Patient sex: M
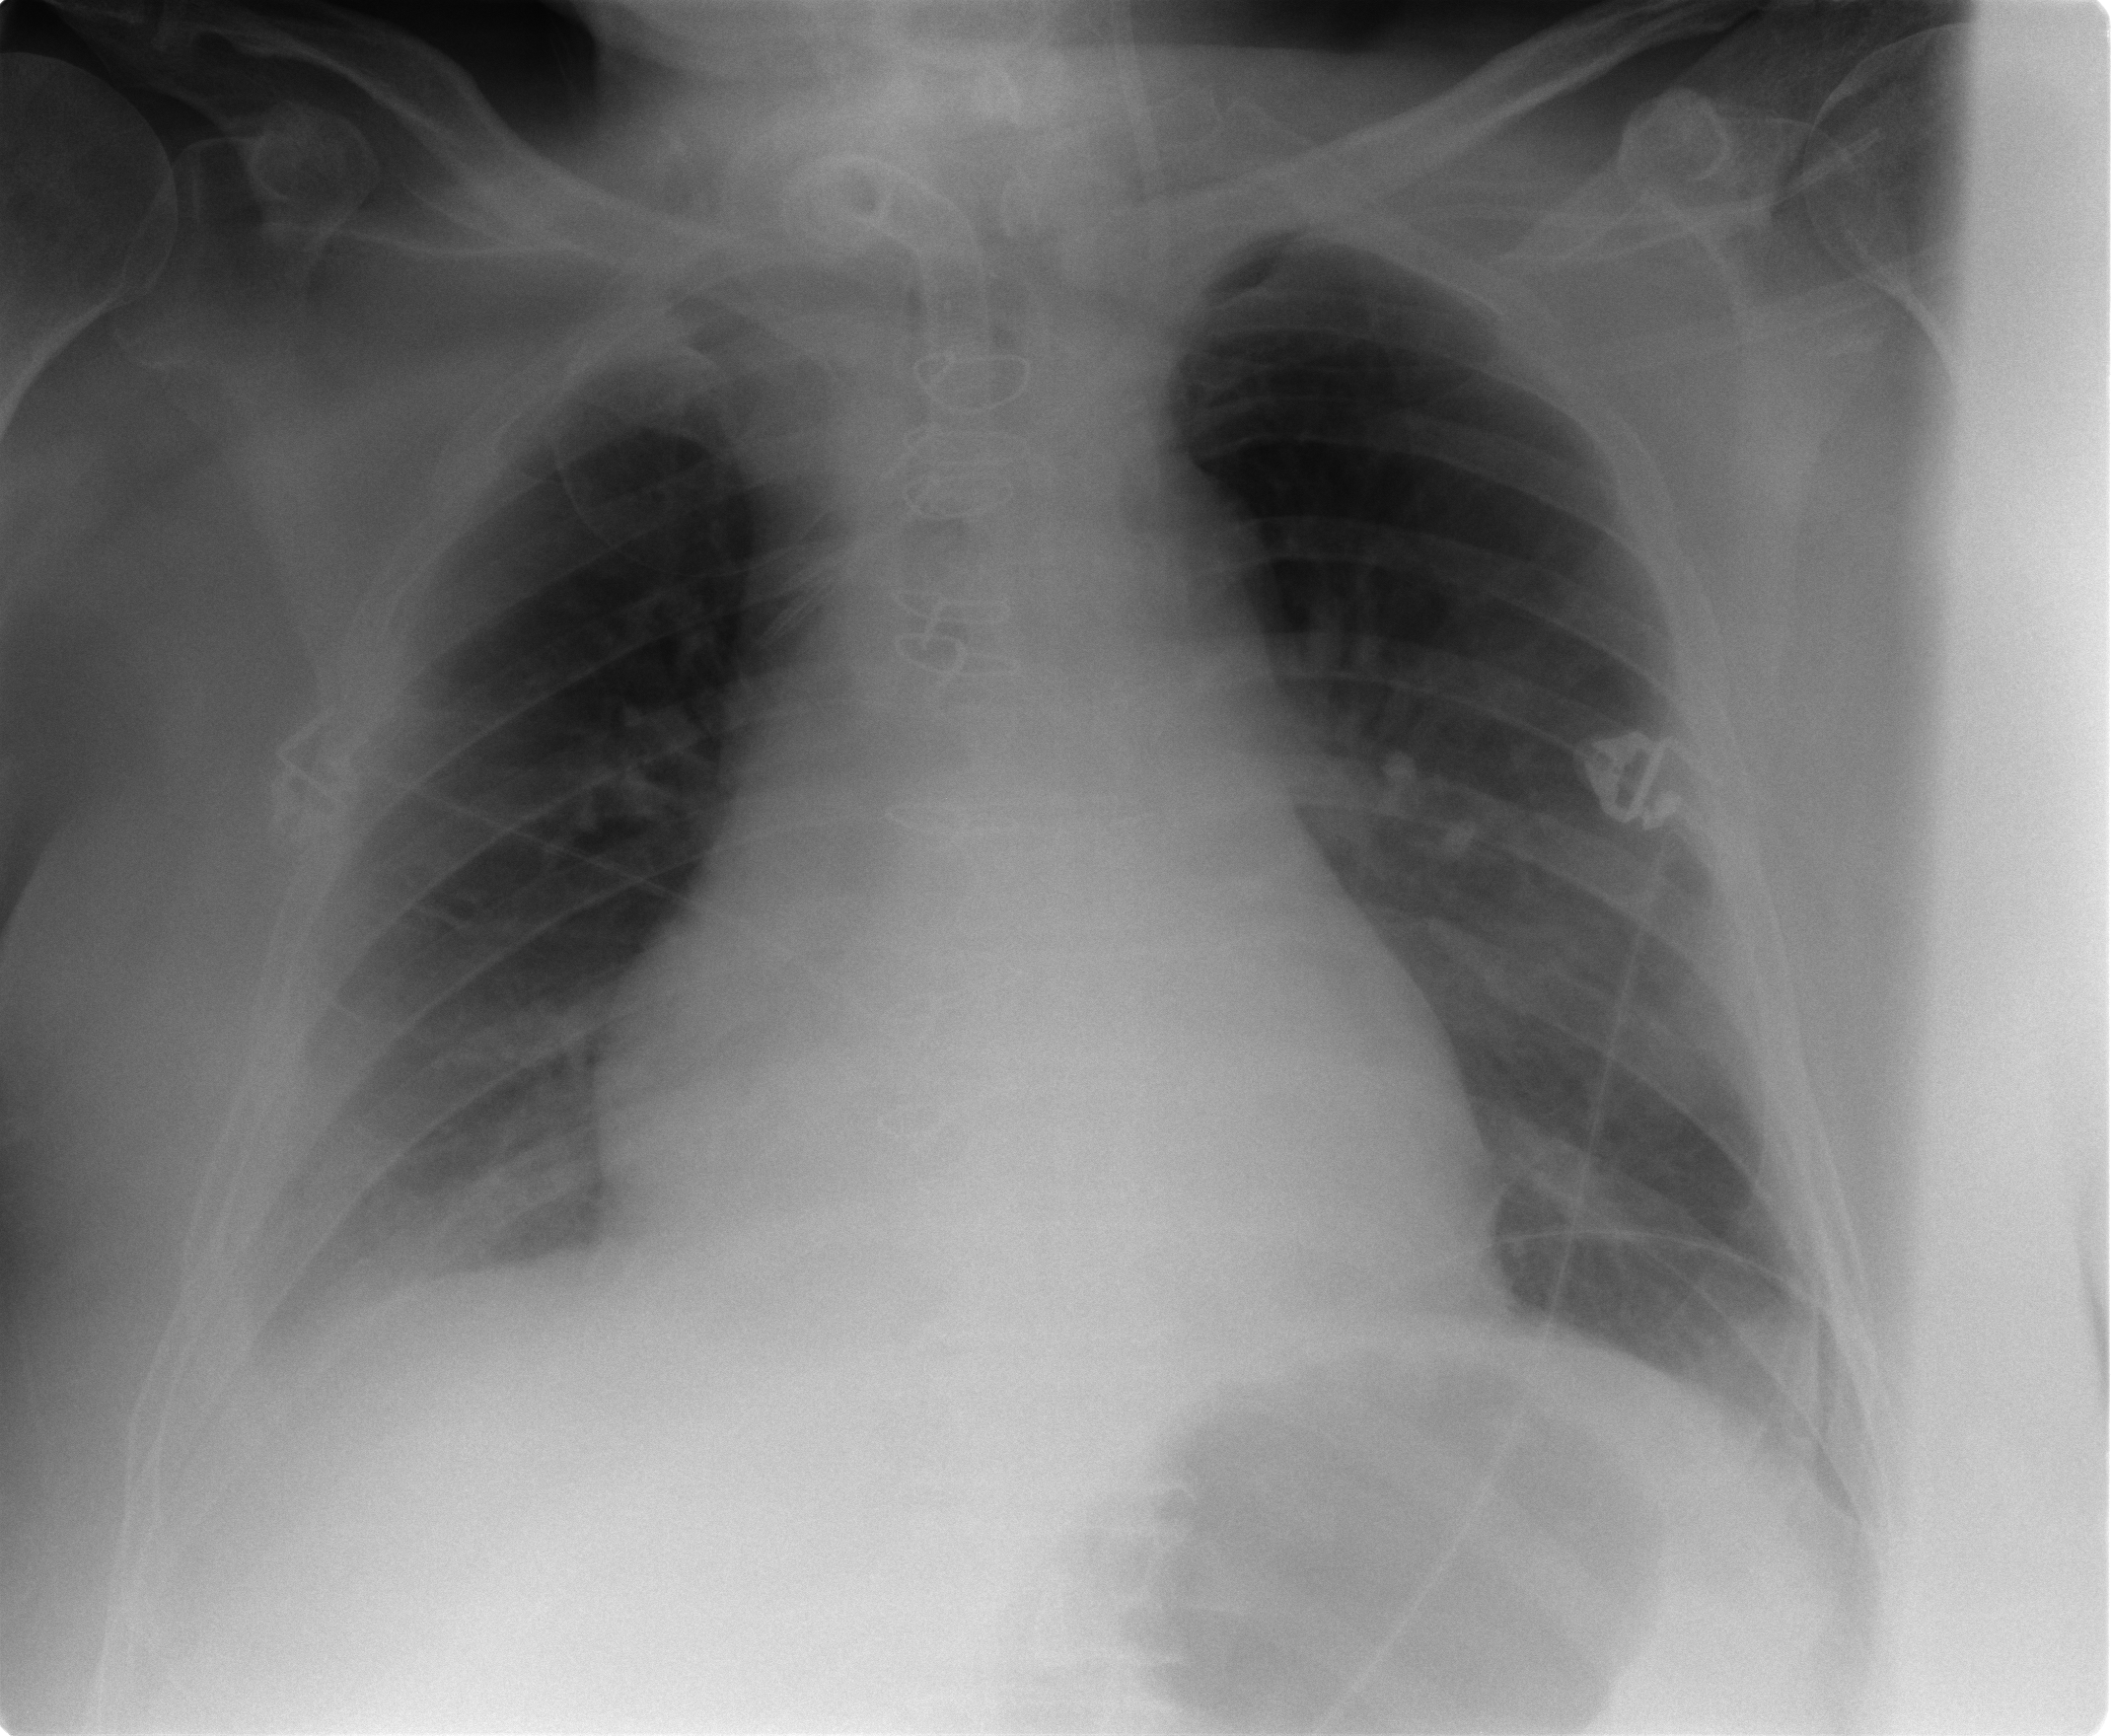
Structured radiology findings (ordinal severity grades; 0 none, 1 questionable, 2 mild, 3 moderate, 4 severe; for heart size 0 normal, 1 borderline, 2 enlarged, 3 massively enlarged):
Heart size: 2
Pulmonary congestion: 1
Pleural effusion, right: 1
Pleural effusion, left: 0
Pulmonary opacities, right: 0
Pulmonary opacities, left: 0
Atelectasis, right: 1
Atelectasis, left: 0